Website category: university
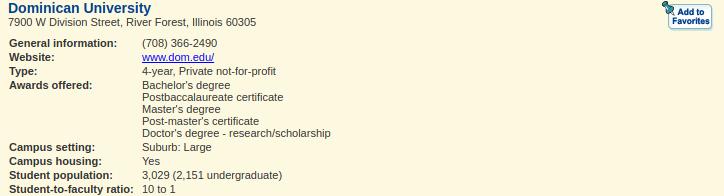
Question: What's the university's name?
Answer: Dominican University

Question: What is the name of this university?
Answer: Dominican University

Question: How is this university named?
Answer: Dominican University

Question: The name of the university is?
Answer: Dominican University

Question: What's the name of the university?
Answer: Dominican University

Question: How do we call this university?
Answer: Dominican University

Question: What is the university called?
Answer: Dominican University

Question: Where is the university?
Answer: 7900 W Division Street, River Forest, Illinois 60305

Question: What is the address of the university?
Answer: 7900 W Division Street, River Forest, Illinois 60305

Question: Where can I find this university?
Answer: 7900 W Division Street, River Forest, Illinois 60305

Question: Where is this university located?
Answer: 7900 W Division Street, River Forest, Illinois 60305

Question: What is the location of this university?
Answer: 7900 W Division Street, River Forest, Illinois 60305

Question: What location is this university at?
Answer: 7900 W Division Street, River Forest, Illinois 60305

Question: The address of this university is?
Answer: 7900 W Division Street, River Forest, Illinois 60305

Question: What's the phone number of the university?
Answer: (708) 366-2490

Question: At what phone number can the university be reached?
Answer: (708) 366-2490

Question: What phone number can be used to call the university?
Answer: (708) 366-2490

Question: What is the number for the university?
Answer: (708) 366-2490

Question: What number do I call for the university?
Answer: (708) 366-2490

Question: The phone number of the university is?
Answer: (708) 366-2490

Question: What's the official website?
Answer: www.dom.edu/

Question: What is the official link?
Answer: www.dom.edu/

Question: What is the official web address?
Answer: www.dom.edu/

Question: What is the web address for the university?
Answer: www.dom.edu/

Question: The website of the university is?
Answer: www.dom.edu/

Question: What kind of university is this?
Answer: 4-year, Private not-for-profit

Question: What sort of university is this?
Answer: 4-year, Private not-for-profit

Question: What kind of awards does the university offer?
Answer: Bachelor's degree Postbaccalaureate certificate Master's degree Post-master's certificate Doctor's degree - research/scholarship

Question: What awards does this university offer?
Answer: Bachelor's degree Postbaccalaureate certificate Master's degree Post-master's certificate Doctor's degree - research/scholarship

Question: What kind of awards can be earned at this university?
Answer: Bachelor's degree Postbaccalaureate certificate Master's degree Post-master's certificate Doctor's degree - research/scholarship

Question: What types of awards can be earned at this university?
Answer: Bachelor's degree Postbaccalaureate certificate Master's degree Post-master's certificate Doctor's degree - research/scholarship

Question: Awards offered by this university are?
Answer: Bachelor's degree Postbaccalaureate certificate Master's degree Post-master's certificate Doctor's degree - research/scholarship

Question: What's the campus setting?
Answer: Suburb: Large

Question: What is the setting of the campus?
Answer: Suburb: Large

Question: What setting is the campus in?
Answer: Suburb: Large

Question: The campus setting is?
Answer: Suburb: Large

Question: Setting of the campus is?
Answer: Suburb: Large

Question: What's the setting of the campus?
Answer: Suburb: Large

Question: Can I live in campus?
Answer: Yes

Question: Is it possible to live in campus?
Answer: Yes

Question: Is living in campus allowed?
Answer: Yes

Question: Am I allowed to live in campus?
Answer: Yes

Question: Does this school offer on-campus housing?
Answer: Yes

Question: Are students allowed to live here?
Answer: Yes

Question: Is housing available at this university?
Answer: Yes

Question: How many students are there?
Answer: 3,029 (2,151 undergraduate)

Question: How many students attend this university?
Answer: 3,029 (2,151 undergraduate)

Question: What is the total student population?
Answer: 3,029 (2,151 undergraduate)

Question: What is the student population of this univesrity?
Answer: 3,029 (2,151 undergraduate)

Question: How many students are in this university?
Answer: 3,029 (2,151 undergraduate)

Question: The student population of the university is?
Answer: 3,029 (2,151 undergraduate)

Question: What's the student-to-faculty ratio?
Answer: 10 to 1

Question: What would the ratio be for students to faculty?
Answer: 10 to 1

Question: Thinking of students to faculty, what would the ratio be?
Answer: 10 to 1

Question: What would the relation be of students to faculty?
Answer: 10 to 1

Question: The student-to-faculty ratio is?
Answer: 10 to 1

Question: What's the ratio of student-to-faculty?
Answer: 10 to 1

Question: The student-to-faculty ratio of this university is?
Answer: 10 to 1